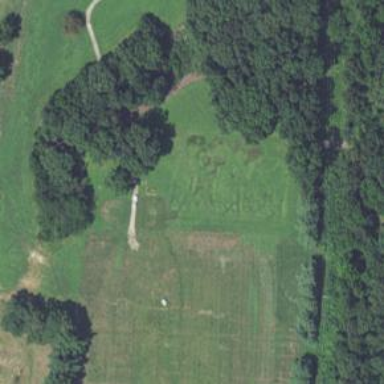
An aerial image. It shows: Pathway for golfing.